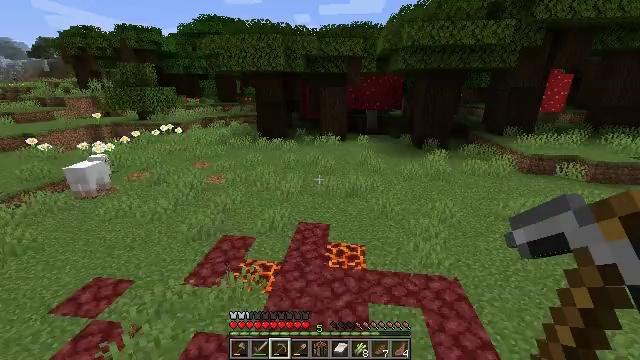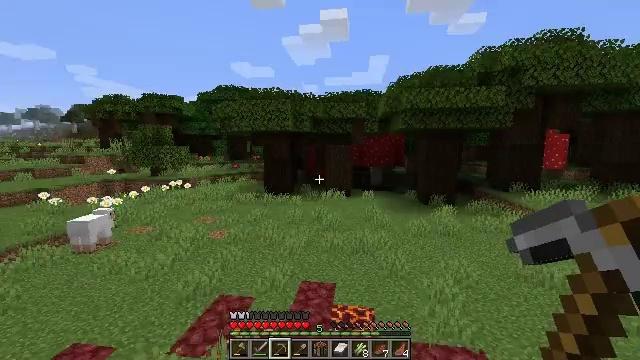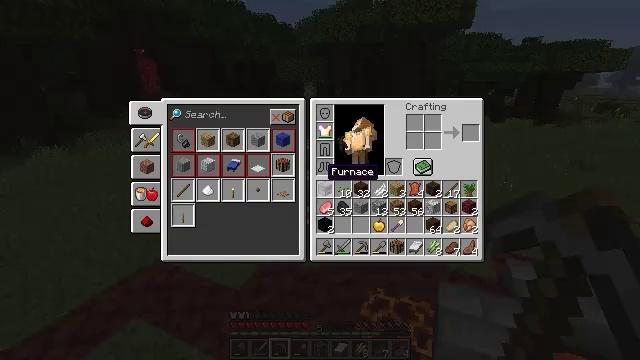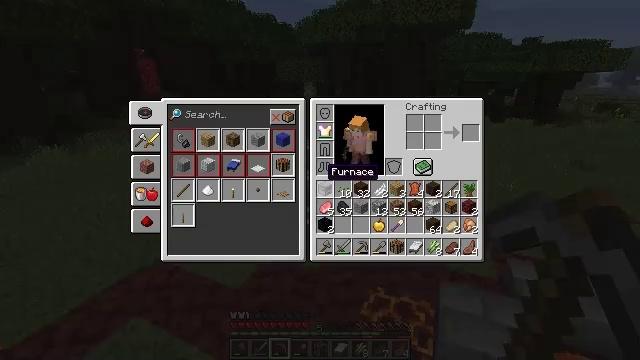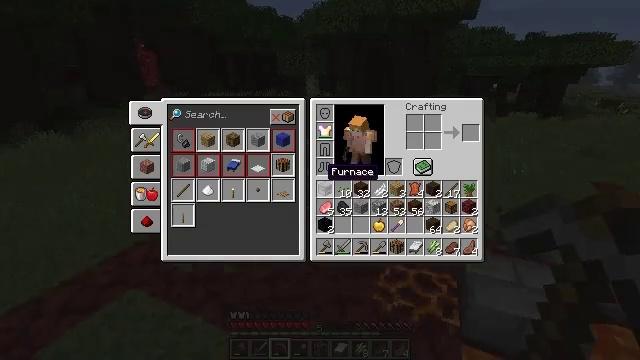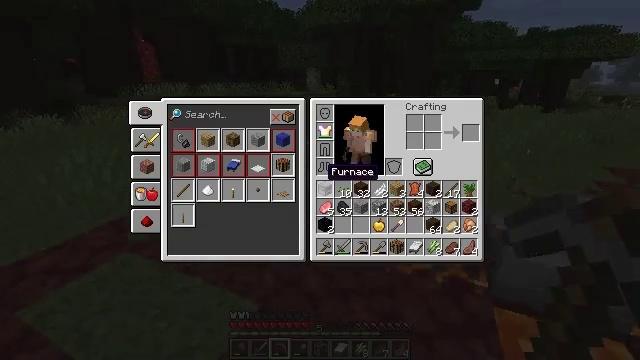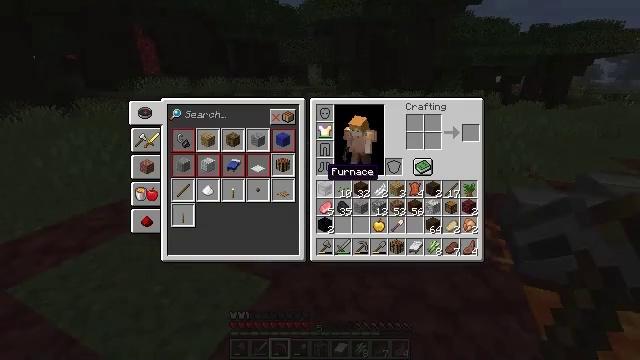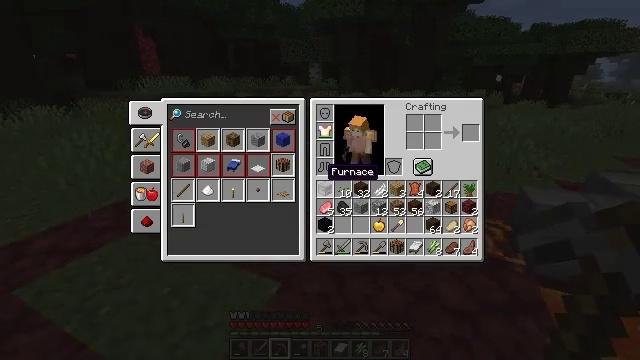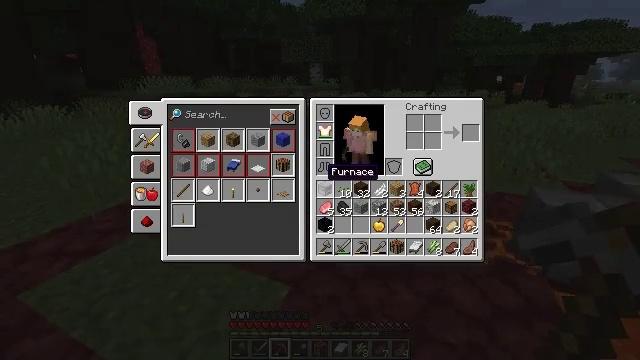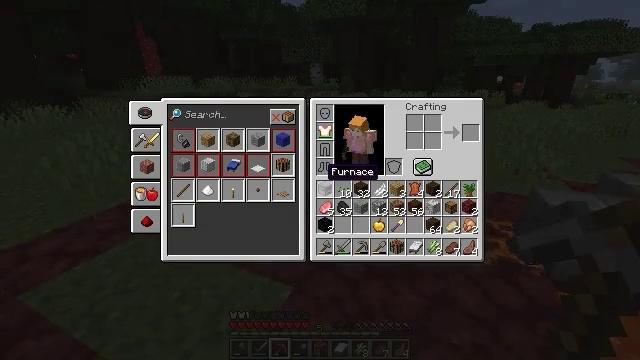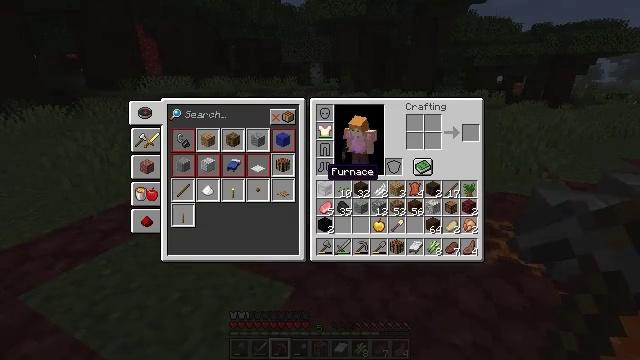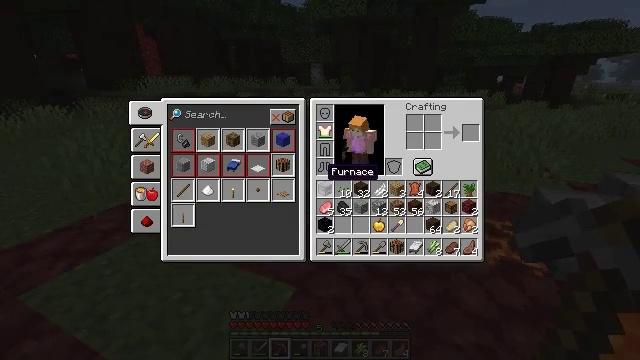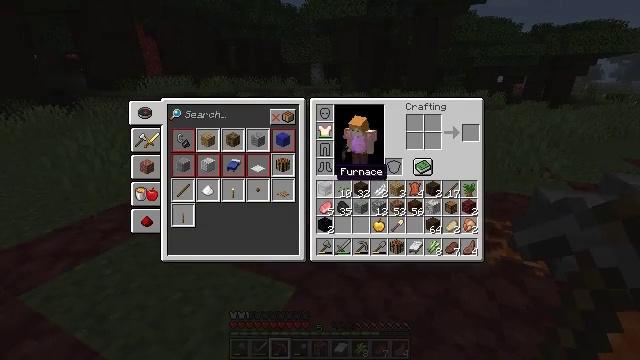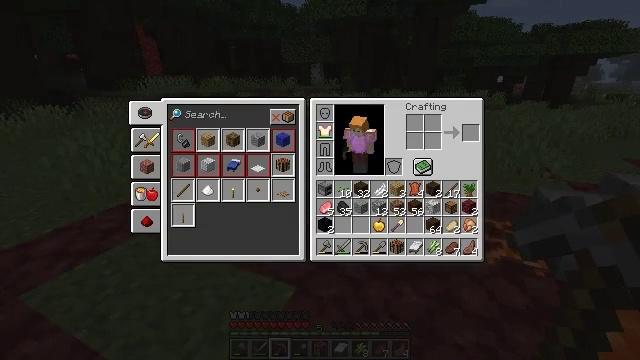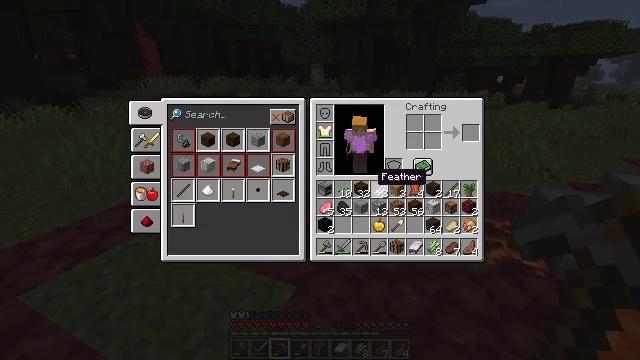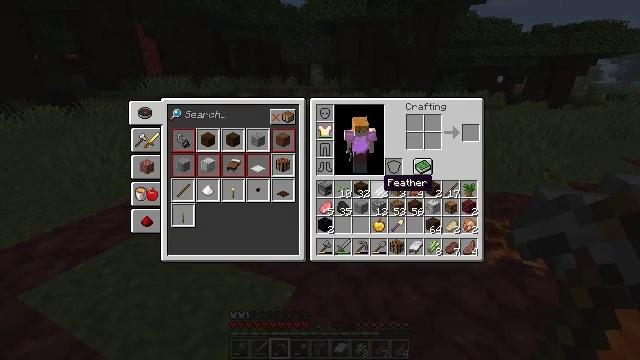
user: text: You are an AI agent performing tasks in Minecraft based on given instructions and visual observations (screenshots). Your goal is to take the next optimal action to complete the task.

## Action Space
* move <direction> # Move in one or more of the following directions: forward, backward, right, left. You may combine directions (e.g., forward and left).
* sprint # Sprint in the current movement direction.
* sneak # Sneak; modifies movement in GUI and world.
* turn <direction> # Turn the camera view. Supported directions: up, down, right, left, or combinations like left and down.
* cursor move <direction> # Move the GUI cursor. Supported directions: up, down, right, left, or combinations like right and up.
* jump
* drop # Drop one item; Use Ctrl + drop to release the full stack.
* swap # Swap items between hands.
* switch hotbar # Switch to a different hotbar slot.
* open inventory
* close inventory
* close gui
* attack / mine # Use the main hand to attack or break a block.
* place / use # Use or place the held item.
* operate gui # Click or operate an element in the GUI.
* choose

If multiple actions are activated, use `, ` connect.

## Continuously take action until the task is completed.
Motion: motion action
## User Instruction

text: Collect tall grass by breaking it.
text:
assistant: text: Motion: move forward
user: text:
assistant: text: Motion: move forward, turn right and down, open inventory
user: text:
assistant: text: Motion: move forward
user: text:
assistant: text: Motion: move forward
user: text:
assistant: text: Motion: move forward
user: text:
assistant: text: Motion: move forward
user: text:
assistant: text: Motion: move forward
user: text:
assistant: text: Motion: move forward
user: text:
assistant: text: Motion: move forward
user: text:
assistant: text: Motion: move forward
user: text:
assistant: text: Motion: move forward
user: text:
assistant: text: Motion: cursor move right
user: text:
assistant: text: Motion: cursor move right
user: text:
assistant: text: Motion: cursor move right
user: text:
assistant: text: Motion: no_op
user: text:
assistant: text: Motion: cursor move down
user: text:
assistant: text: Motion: cursor move down
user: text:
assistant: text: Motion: no_op
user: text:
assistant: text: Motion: no_op
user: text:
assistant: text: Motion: no_op
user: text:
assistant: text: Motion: no_op
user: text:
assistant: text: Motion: no_op
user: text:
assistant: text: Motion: no_op
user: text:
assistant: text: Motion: no_op
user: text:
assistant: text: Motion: no_op
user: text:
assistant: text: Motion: no_op
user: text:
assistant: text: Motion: no_op
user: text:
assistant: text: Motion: no_op
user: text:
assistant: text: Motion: no_op
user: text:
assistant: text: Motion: no_op